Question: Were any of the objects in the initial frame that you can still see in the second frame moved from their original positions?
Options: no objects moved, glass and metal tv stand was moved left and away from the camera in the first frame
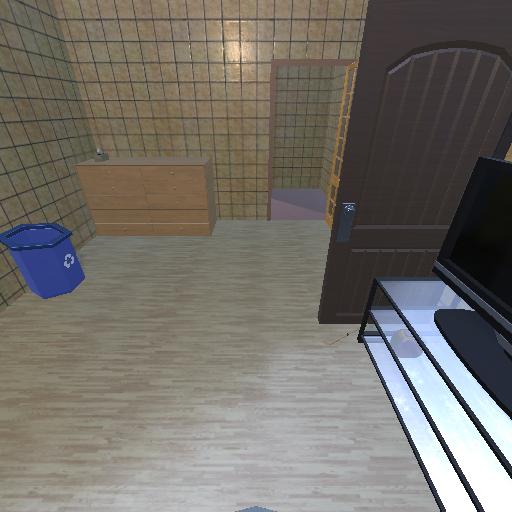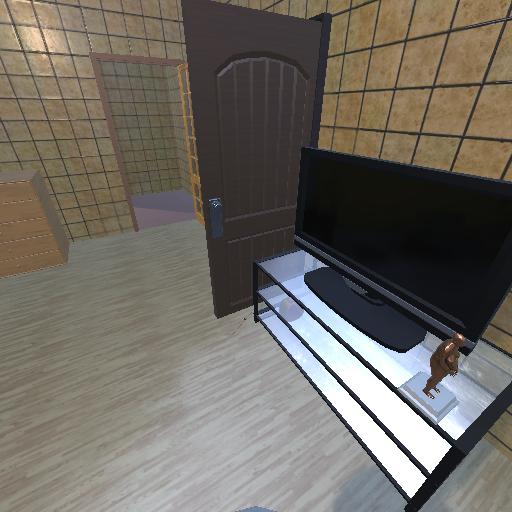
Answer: no objects moved